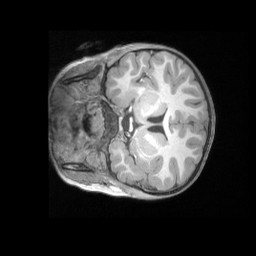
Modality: T1w
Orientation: coronal
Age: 6
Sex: male
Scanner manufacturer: siemens
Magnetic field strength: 3 T
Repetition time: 2.53 s
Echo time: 0.00164 s